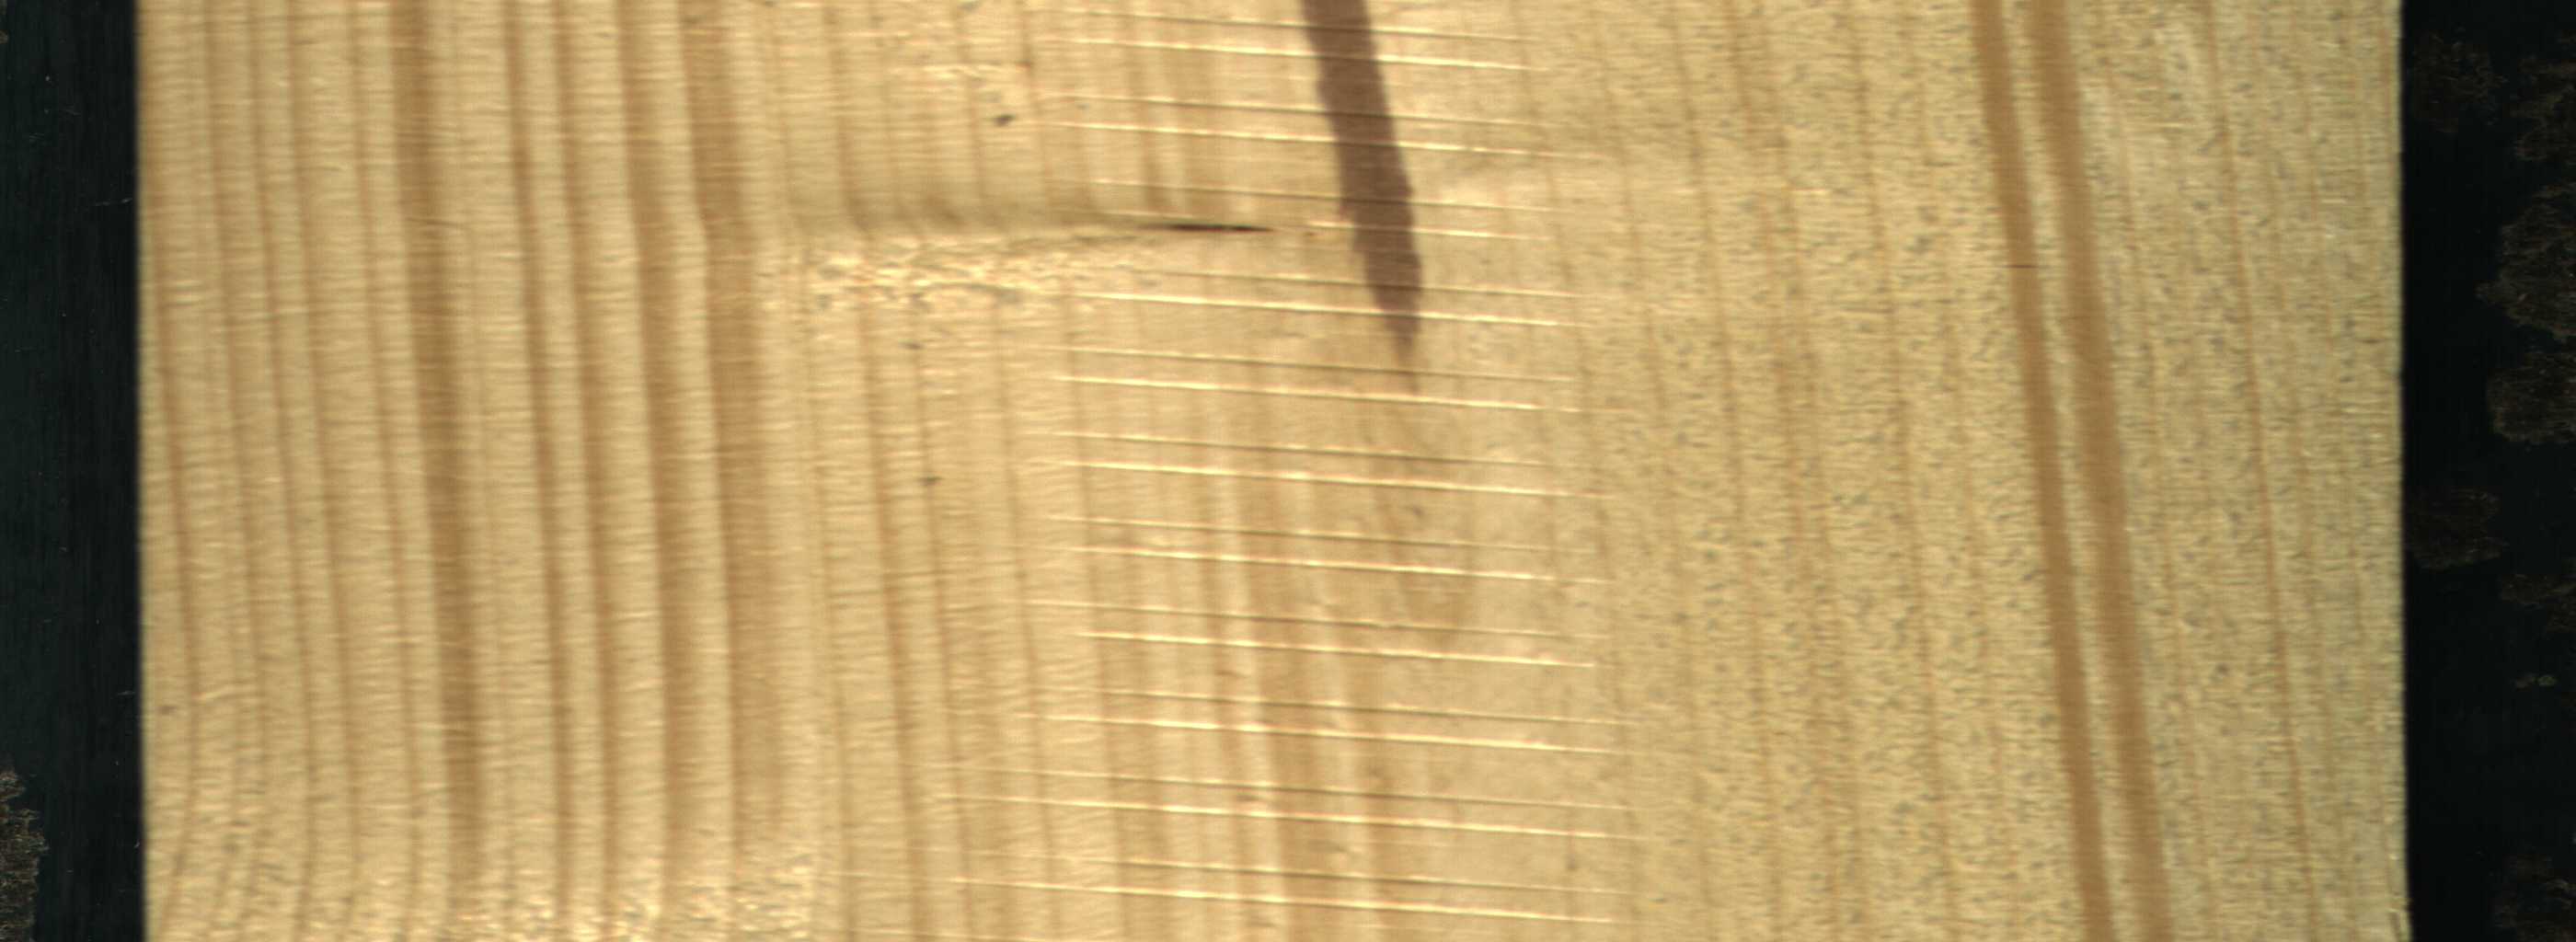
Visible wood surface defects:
Marrow
Live_Knot